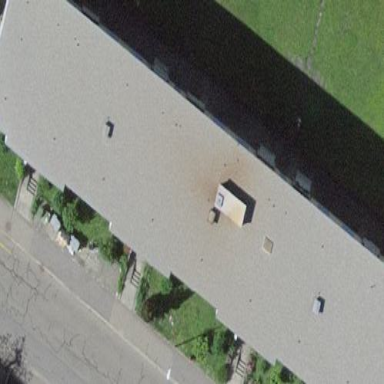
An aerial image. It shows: Apartment building with flat roof.